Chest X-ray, PA view. Patient: 22 years old, sex M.
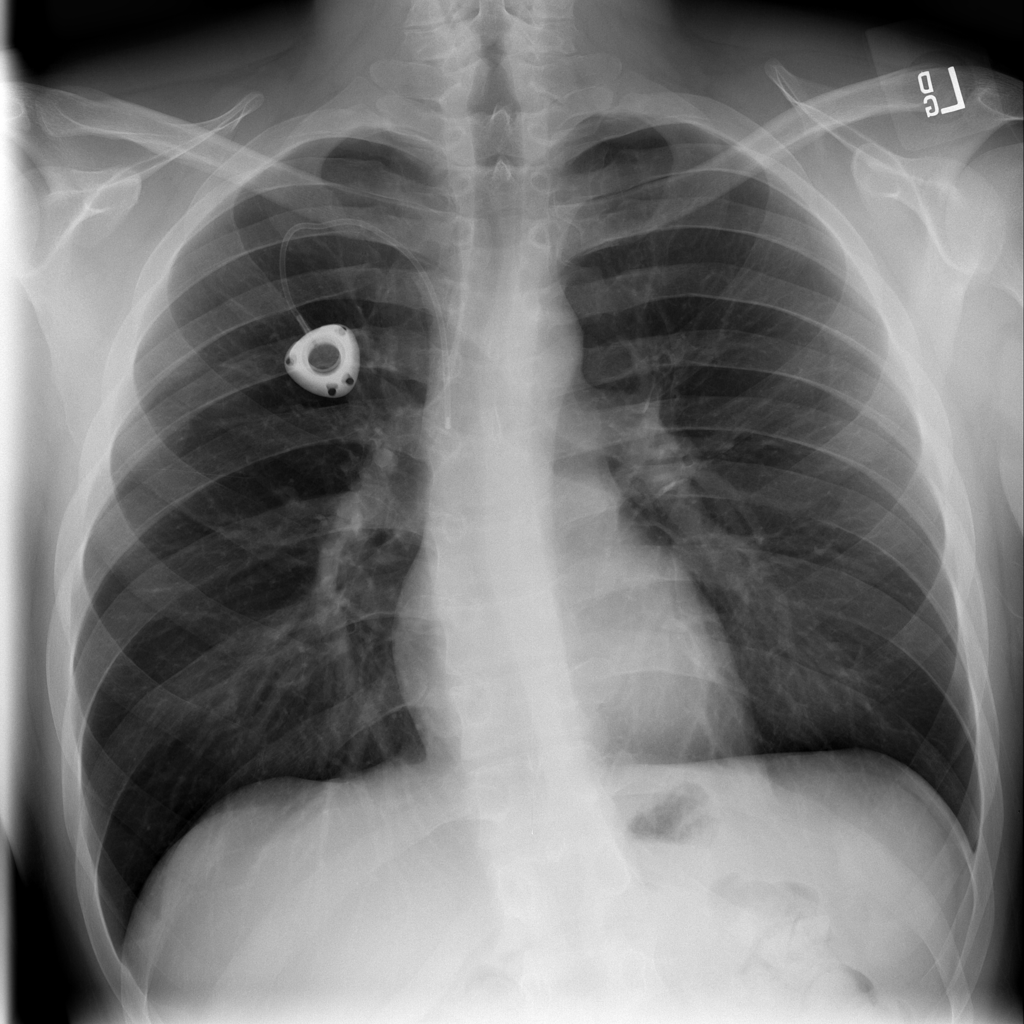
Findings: No Finding